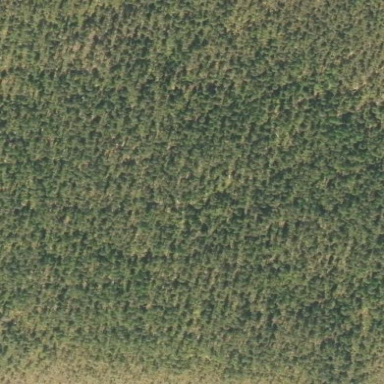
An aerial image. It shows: Needle-leaved woodland.